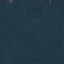
Land use / land cover: Forest